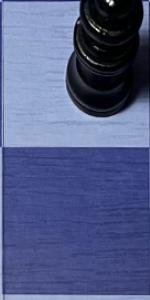
Label: Empty